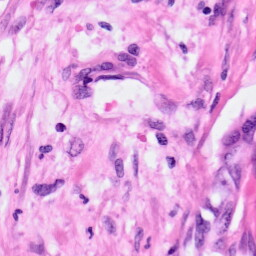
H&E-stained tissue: Pancreatic